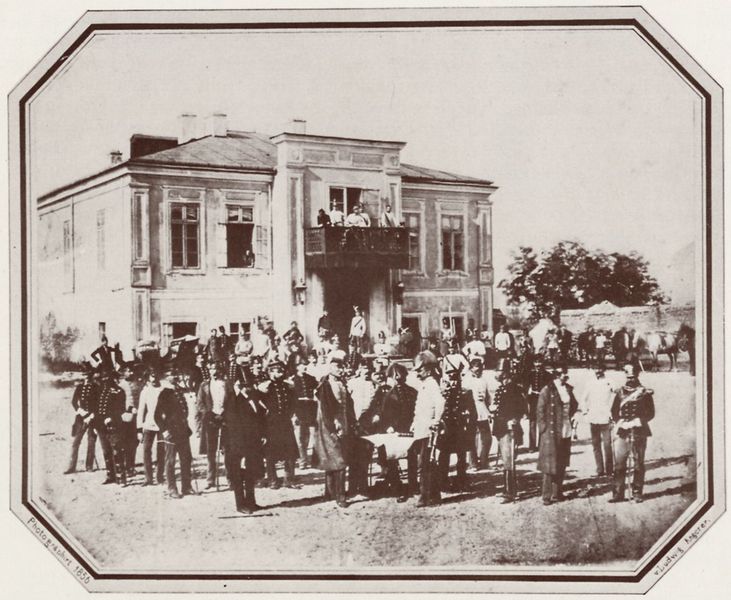
Titel: Österreichische und russische Offiziere
Künstler: Ludwig Angerer
Standort: Linz
Institution: Stadtmuseum Linz-Nordico, Sammlung Pachinger
Schlagwörter: baum, gruppe, schatten, weiß, bäume, frauen, menschen, fenster, grau, hell, hut, hüte, männer, schwarz, säule, tisch, dach, gebäude, gras, haus, rasen, weg, wiese, fest, gesellschaft, leute, versammlung, zylinder, anzug, anzüge, feier, geschichte, rahmen, natur, sonne, kamin, kamine, pferd, pferde, schornstein, vorbau, balkon, fassade, pflaster, hosen, russland, mauer, schornsteine, hof, koppel, amerika, kutsche, platz, pilaster, sepia, wagen, vorsprung, soldaten, geländer, warten, foto, fotografie, linie, militär, schwarzweiß, uniform, uniformen, epauletten, degen, helm, offizier, treffen, gruppenbild, armee, villa, sonnenschein, esse, ankunft, parade, monarchie, fotographie, aufnahme, preußen, ludwig, offiziere, mittelachse, vorplatz, herrschaftshaus, apell, weltkrieg, bürgerkrieg, hauptmann, vereinigte staaten, angerer, däch, ereignisfotografie, kolonialzeit, mauerzuschauer, monarchen, silbergelatine, uiform, verhandlungen, 19. jahrhundert